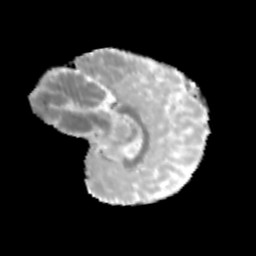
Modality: MD
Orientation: sagittal
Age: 8
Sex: male
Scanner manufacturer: siemens
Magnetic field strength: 3 T
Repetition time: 3.8 s
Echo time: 0.07 s